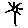
Label: flower